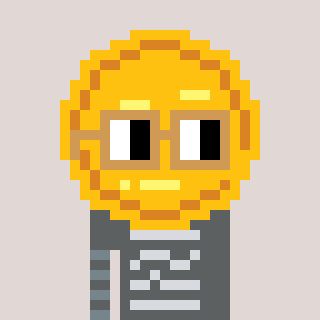
a pixel art character with square brown glasses, a medal-shaped head and a grayscale-colored body on a warm background